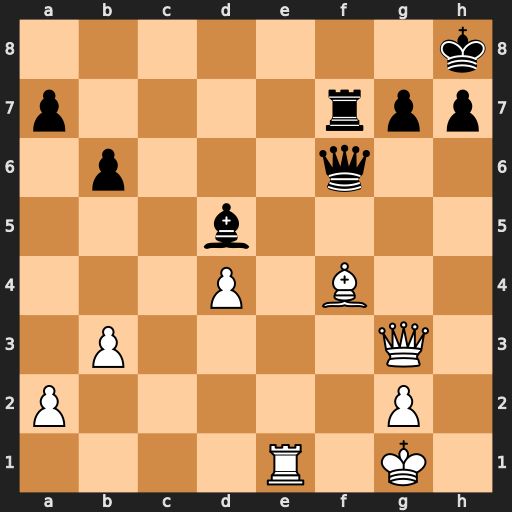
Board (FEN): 7k/p4rpp/1p3q2/3b4/3P1B2/1P4Q1/P5P1/4R1K1
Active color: w
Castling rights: -
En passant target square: -
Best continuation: Re8+ Rf8 Be5 Rxe8 Bxf6